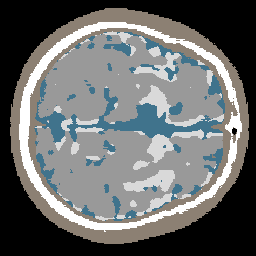
Label: no_lesion